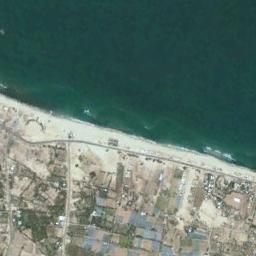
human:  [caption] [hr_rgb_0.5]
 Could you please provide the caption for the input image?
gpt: There was a lot of spray near the beach .

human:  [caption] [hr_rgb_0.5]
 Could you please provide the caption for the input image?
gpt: The narrow beach with white sand and the residential area beside .

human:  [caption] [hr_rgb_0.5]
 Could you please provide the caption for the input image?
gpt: Dark green sea and creamy sandy beach with taupe building .

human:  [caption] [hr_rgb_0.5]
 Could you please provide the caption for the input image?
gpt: There are many buildings beside the beach, And the color of the seawater is deep green .

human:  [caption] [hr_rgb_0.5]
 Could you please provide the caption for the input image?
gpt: Many buildings of different shapes are beside the beach .